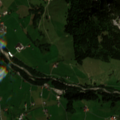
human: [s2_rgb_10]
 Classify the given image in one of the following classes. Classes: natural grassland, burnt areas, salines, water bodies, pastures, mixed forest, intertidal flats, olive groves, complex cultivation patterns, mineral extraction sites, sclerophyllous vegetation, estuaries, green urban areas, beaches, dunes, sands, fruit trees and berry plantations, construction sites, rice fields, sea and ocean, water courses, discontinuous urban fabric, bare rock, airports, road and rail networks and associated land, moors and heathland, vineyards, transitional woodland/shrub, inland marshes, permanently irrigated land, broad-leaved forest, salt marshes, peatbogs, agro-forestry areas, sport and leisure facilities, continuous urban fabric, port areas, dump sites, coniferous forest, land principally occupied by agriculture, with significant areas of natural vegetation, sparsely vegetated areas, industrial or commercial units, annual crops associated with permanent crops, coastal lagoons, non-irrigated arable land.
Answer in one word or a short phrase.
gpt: pastures, complex cultivation patterns, coniferous forest, mixed forest